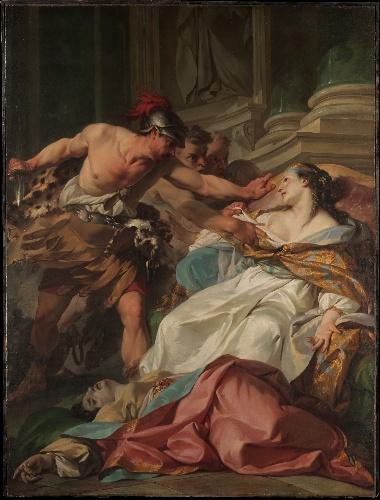
Title: The Death of Harmonia
Artist: Jean-Baptiste Marie Pierre
Artist bio: French, Paris 1714–1789 Paris
Date: ca. 1740–41
Object type: Painting
Classification: Paintings
Medium: Oil on canvas
Dimensions: 77 1/2 x 58 1/4 in. (196.9 x 148 cm)
Department: European Paintings
Credit line: Gift of Mr. and Mrs. Harry N. Abrams, by exchange, 1969
Accession year: 1969
Repository: Metropolitan Museum of Art, New York, NY
Tags: Men|Death|Women